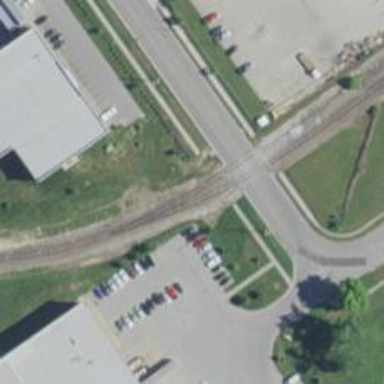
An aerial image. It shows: Rail spur service.